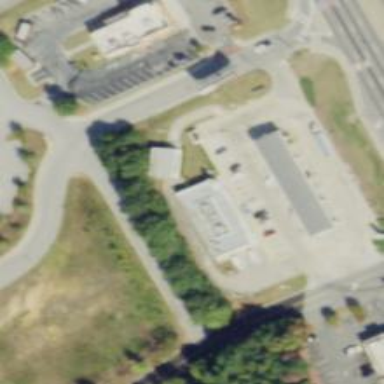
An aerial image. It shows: Convenience shop.